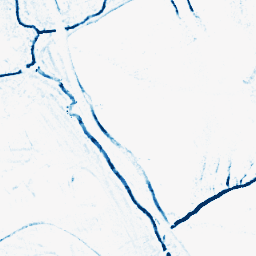
Category: morphological
Decomposition family: morphological_ellipse
Decomposition parameters: operation: closing
width: 5
height: 5
Upsampling method: bilinear
Upsampling parameters: scale: 4
Upsampling scale: 4